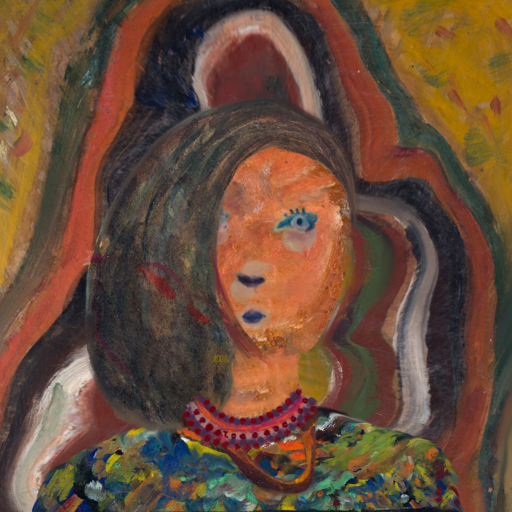
Background: AfterRaid, Head And Neck Front: Boggyland, Face Front: Hill_Girl, Bust: An_Impression, Hair Front: Gypsy_Mother, Head Accessory: Blank, Second Necklace: Comrade, Necklace: Roy_Bahadur, Baby: Blank